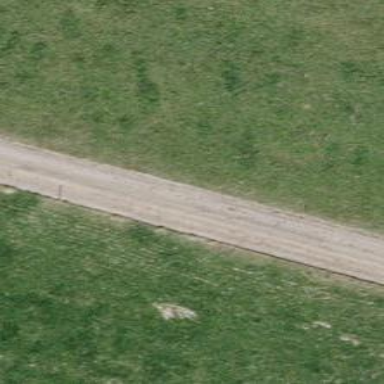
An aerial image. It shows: Unclassified road with asphalt surface.